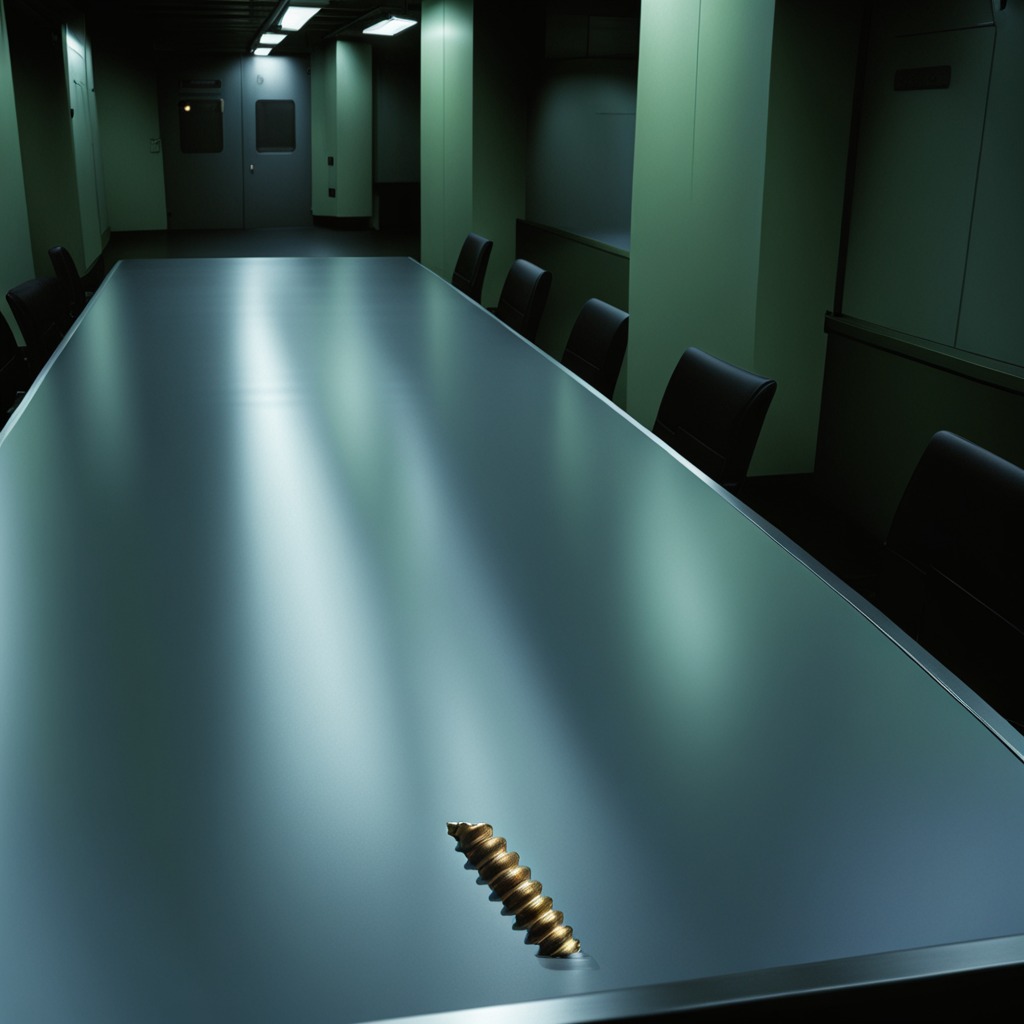
A metal screw lies on a clean empty table in a railway signal maintenance room lit by harsh overhead fluorescents photorealistic surface textures crisp shadows high dynamic range